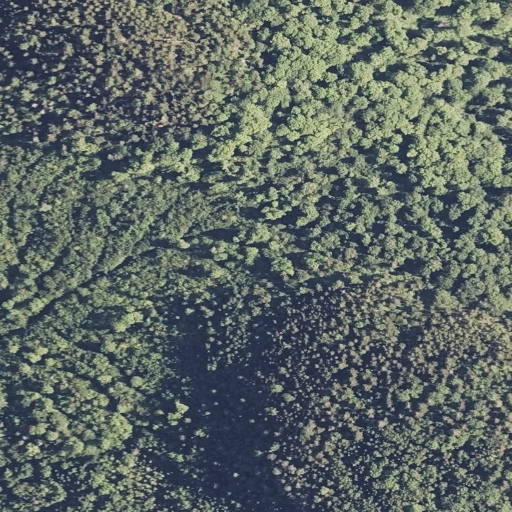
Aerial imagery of ridge(s) in Maine named Munsungan Ridge containing mixed forest, deciduous forest, and evergreen forest